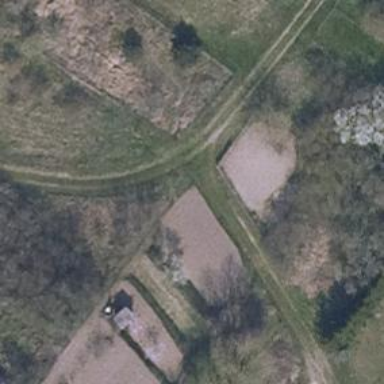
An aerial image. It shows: Grassy track with grade 5 track type.